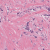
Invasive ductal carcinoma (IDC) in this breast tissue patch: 1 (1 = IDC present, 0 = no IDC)